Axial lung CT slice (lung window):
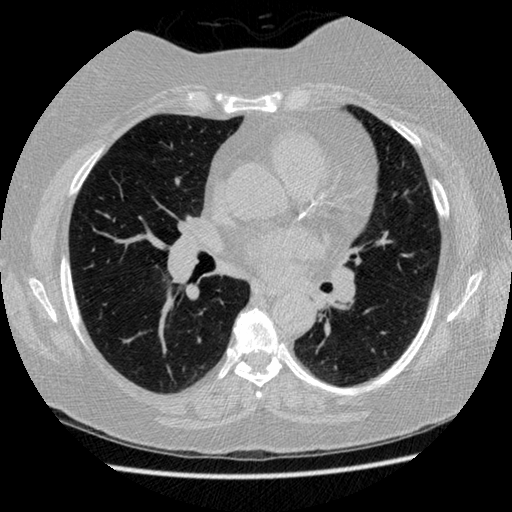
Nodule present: no